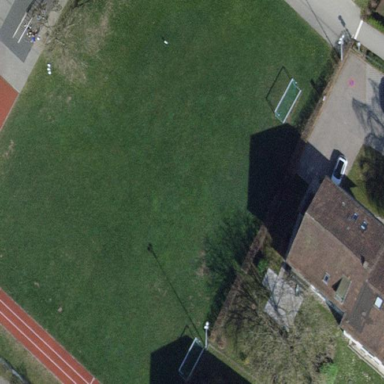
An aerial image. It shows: Multi-sport pitch for leisure and various sports activities.